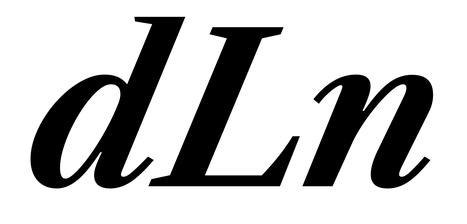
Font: LibreCaslonText-Italic_Bold_Italic